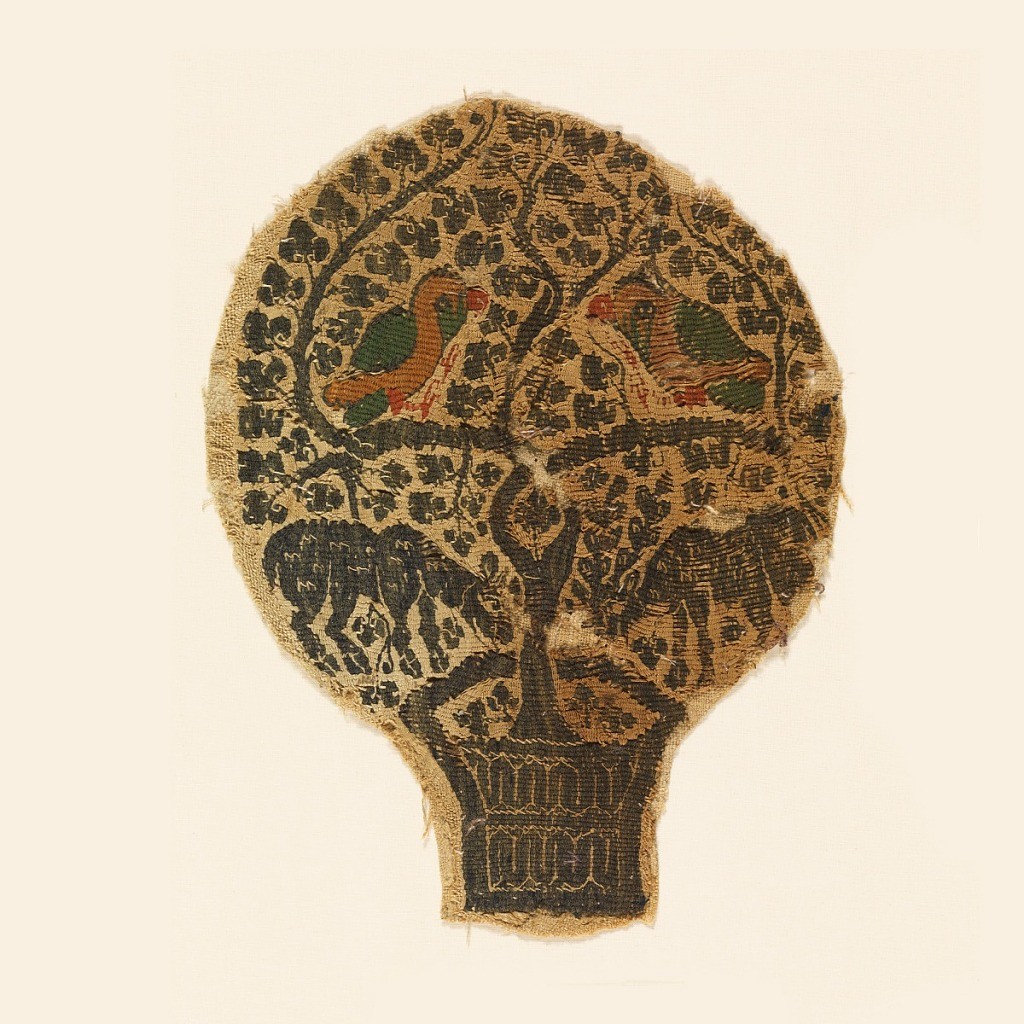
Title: Ornament
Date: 4th–5th century
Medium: warp S-spun linen; wefts S-spun linen, S-spun wool, Z-spun wool Technique: plain weave with discontinuous wefts (tapestry); open slits
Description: Fragment of tapestry cut to shape from its foundation. Tree arising with twisting branches arising from a container, with a pair of confronted birds in the branches and a pair of confronted animals feeding at the base.